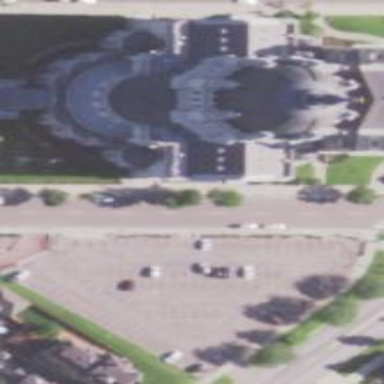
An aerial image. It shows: Building that is place of worship.